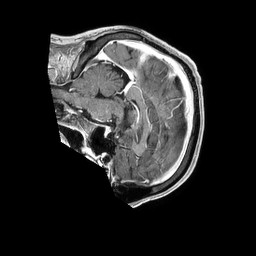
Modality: T1w
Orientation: sagittal
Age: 55
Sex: male
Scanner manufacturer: philips
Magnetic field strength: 1.5 T
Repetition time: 0.007645 s
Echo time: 0.003478 s